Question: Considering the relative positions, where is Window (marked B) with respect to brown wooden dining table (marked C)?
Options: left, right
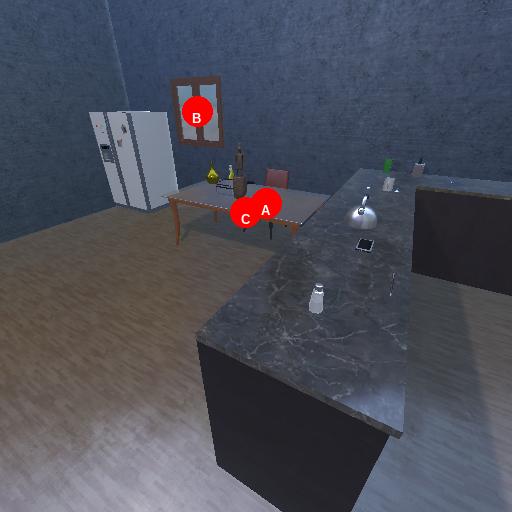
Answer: left